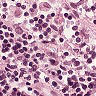
Metastatic tissue present: no